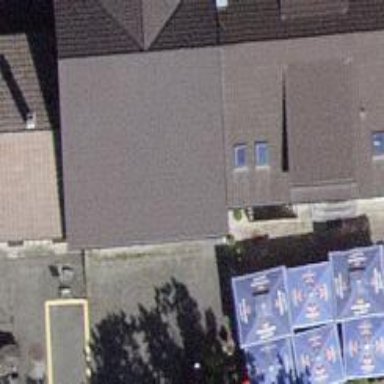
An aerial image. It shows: Restaurant.